Question: Currently I have this markup that represents an icon container and some elements styled with CSS inside it that in the end show as graphic icon.
'''
<div class="icon">
<div class="icon-element1"></div>
<div class="icon-element2"></div>
<div class="icon-element3"></div>
</div>
'''
The number of the child elements can be different depending on the complexity of the icon.
What I want is to somehow move as much as possible to CSS stylesheet, so that ideally I would have only '<div class="icon"></div>' and the rest would just render from CSS styles, something close in concept to ':before/:after', a kind of virtual divs. I don't want to use JavaScript to add the elements dynamically. It would be possible to do this if we had multiple ':before/:after'.
Here is an example of an icon I get by using the markup from above:

As you can see, there are 3 child elements representing gray case, white screen and turquoise button.
Please advise, how I can simplify this markup so that not to have to put all the divs each time I want this icon to be shown.
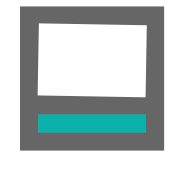
Answer: You can actually achieve the icon in your image using just '::before' and '::after', if you set 'position:relative' on '<div class="icon">', and position the pseudo-elements absolutely:
<URL>
'''
.icon {
position: relative;
width: 160px;
height: 160px;
background: #666;
}
.icon::before,
.icon::after {
content: '';
position: absolute;
width: 120px;
left: 20px;
}
.icon::before {
height: 80px;
top: 20px;
background: #fff;
}
.icon::after {
height: 20px;
bottom: 20px;
background: #00b9ae;
}
'''
(Not tested in IE.)
But you're quite right that for icons with more than three parts, just '::before'and '::after' wouldn't cut it.
If your icons are only made up of areas of flat colour (or gradients), then multiple gradient backgrounds might work for icons with more elements:
<URL>
'''
.icon {
position: relative;
width: 160px;
height: 160px;
background-color: #666;
background-image: linear-gradient(to bottom, #fff 0%, #fff 100%)
, linear-gradient(to bottom, #00b9ae 0%, #00b9ae 100%)
, linear-gradient(to bottom, #000 0%, #000 100%);
background-size: 120px 40px
, 120px 20px
, 120px 20px;
background-position: 20px 20px
, 20px 80px
, 20px 120px;
background-repeat: no-repeat;
}
'''
You could even do the same thing with one gradient background, using sharp gradient boundaries:
<URL>
'''
background-image: linear-gradient(to bottom,
#fff 0px, #fff 40px,
rgba(0,0,0,0) 40px, rgba(0,0,0,0) 60px,
#00b9ae 60px, #00b9ae 80px,
rgba(0,0,0,0) 80px, rgba(0,0,0,0) 100px,
#000 100px, #000 120px);
background-size: 120px 120px;
background-position: 20px 20px;
'''
And, of course, you can use actual background image files as well as, or instead of, gradients.
As you can see, the CSS is much more fiddly if you try to make icons out of gradient backgrounds, as compared to styling actual elements or pseudo-elements. It might make for clearer code if you suck it up and put in the HTML elements, and style them using ':nth-child', as suggested elsewhere.